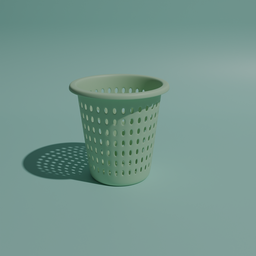
Label: tools